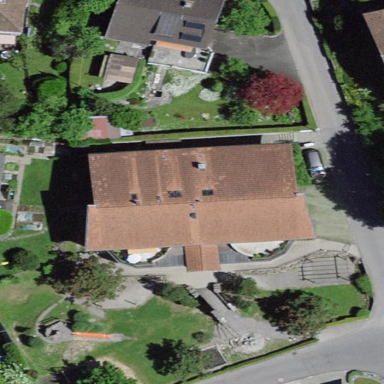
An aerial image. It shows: Kindergarten building that is part of school.